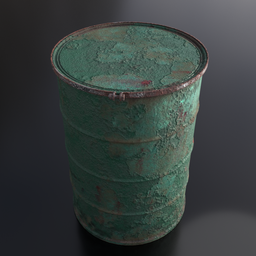
Label: tools